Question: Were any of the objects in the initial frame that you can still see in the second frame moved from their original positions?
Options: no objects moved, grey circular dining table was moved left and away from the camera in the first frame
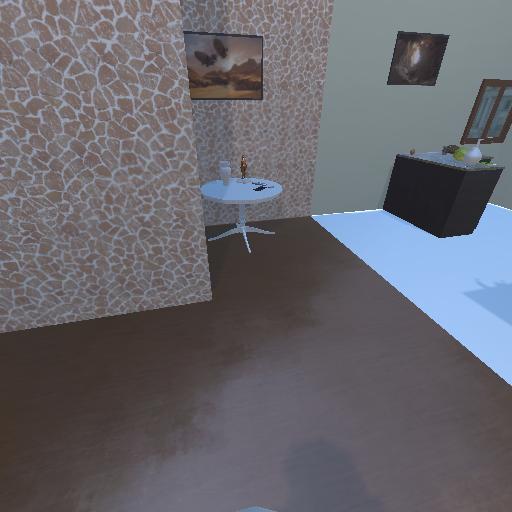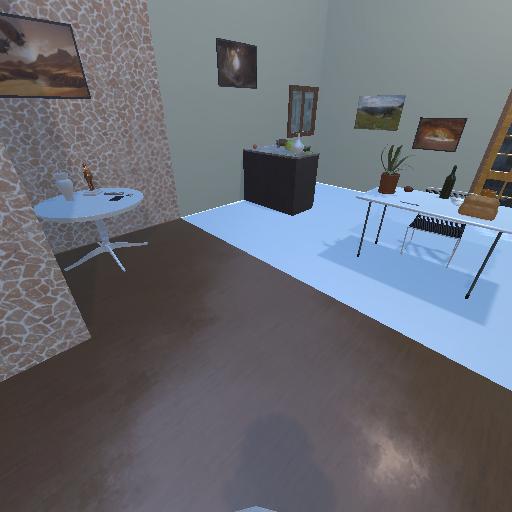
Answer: no objects moved